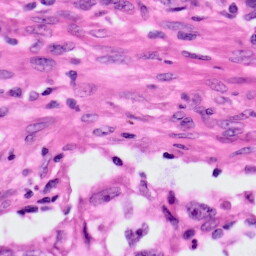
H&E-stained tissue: Lung